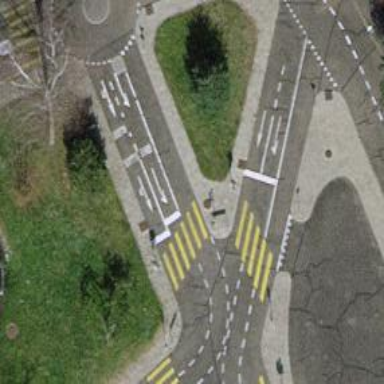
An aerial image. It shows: Uncontrolled footway crossing with markings.